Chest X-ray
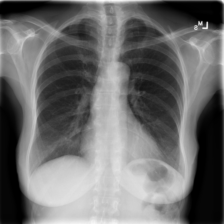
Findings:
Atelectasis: negative
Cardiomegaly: negative
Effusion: negative
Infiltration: negative
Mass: negative
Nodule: negative
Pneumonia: negative
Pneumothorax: negative
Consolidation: negative
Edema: negative
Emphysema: negative
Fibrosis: negative
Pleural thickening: negative
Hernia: negative